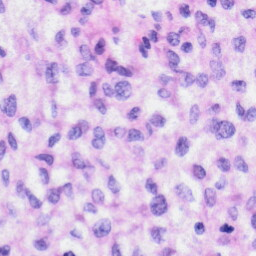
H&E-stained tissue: Liver